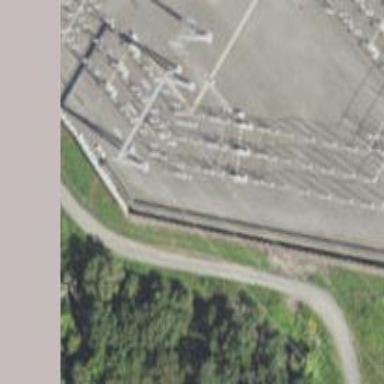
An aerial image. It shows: Switch for power supply.